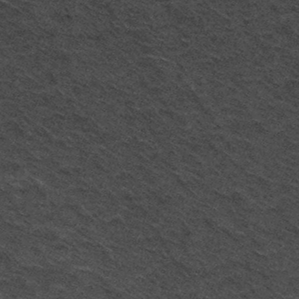
Label: frost